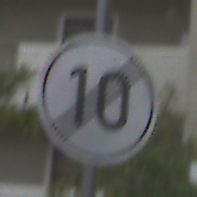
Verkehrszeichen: EndeGeschwindigkeit10
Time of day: Midday
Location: Outdoor (Urban)
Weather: Overcast
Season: NotSpecified
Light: Natural